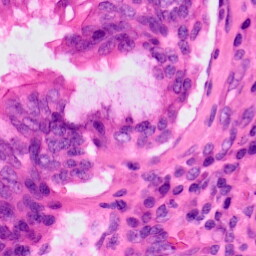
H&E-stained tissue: Lung